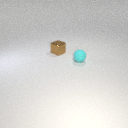
small cyan rubber sphere to the right of small brown metal cube